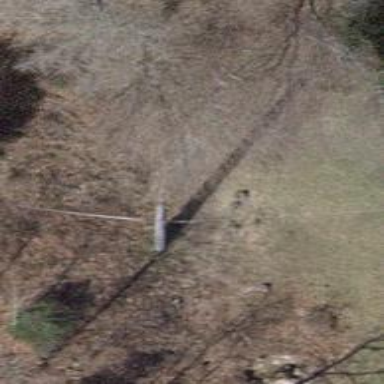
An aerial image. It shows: Power line is depicted.